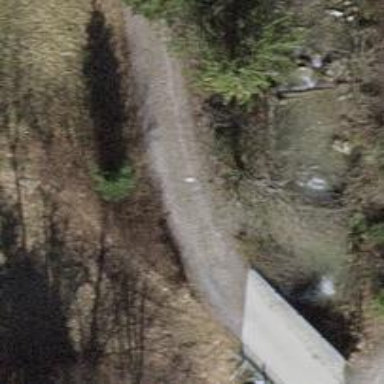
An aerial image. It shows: Service road on bridge with grade2 tracktype.